Question: I am playing with typescript and for some reason the intellisense does not work on Visual Studio 2012. Anyways take a look at this example: <URL>
When I try to run that same exact example in VS2013 I do not get intellsense on the lines that I comment. Is this a bug? I have version 0.9.1.1
In other words note how when I press '.' I do not get intellisense:

In typescript website I will do get intellisense <URL>
P.S.
why down vote without even saying why?
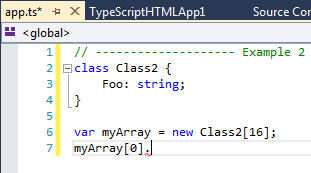
Answer: '''
var myArray = new Class2[16];
'''
This line does not create an array of size 16. It tries to invoke the 'new' operator on the member called "16" of 'Class2', which is of type 'any'. If you want an array, write something like
'''
var myArray: Class2[] = [];
'''